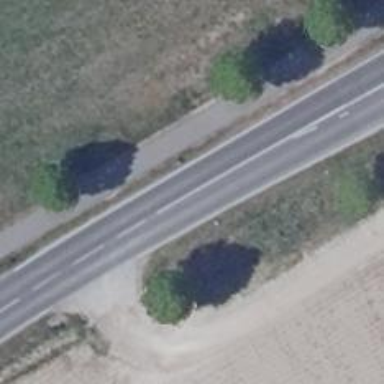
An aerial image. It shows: Secondary road with asphalt surface.